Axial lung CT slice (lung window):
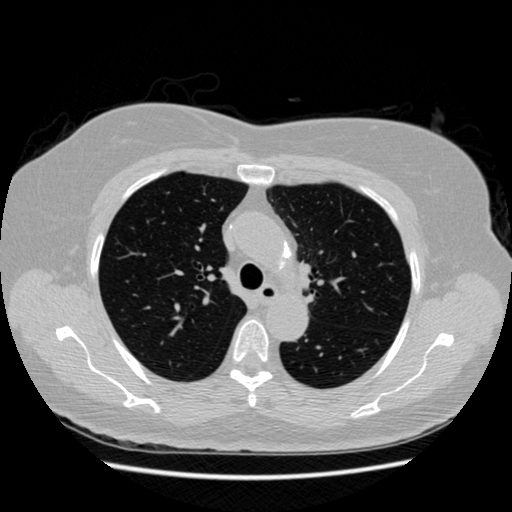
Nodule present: no